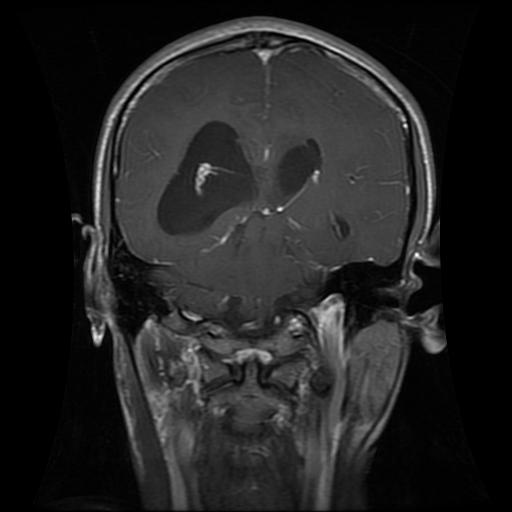
Label: glioma